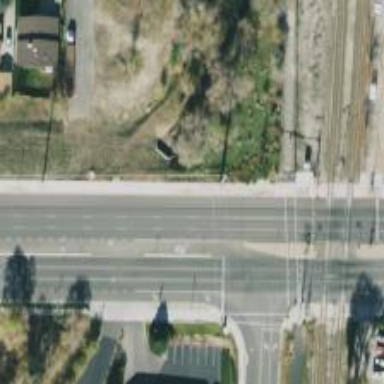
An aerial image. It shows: Primary link highway with asphalt surface.